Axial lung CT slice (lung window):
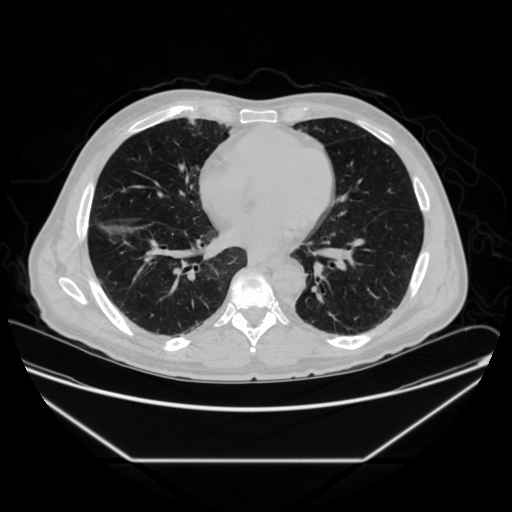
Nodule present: no